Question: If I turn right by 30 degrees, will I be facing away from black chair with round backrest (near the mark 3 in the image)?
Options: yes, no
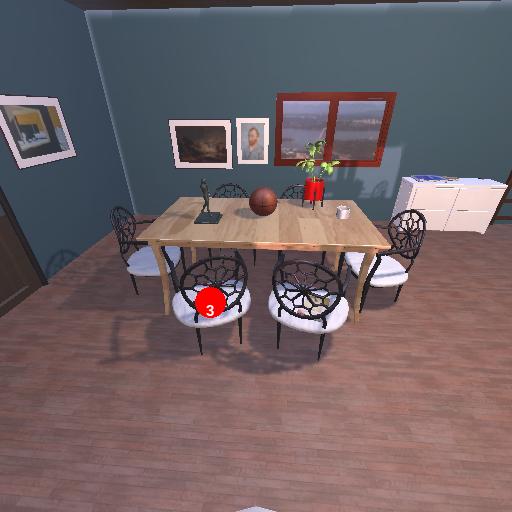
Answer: yes